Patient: sex M, age 81
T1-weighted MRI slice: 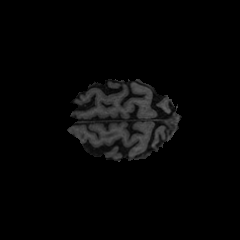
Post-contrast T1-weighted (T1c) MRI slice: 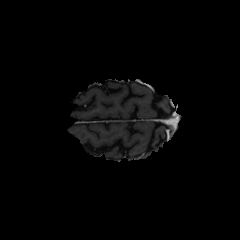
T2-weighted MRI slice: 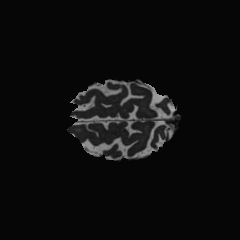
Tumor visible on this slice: no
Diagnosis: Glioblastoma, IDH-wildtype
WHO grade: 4